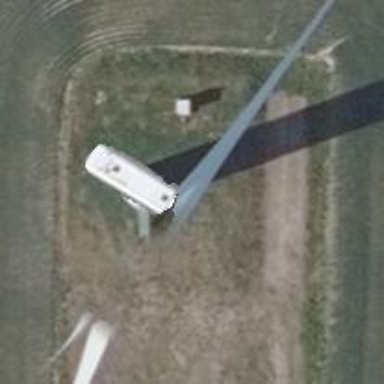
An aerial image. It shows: Wind generator is in the picture.